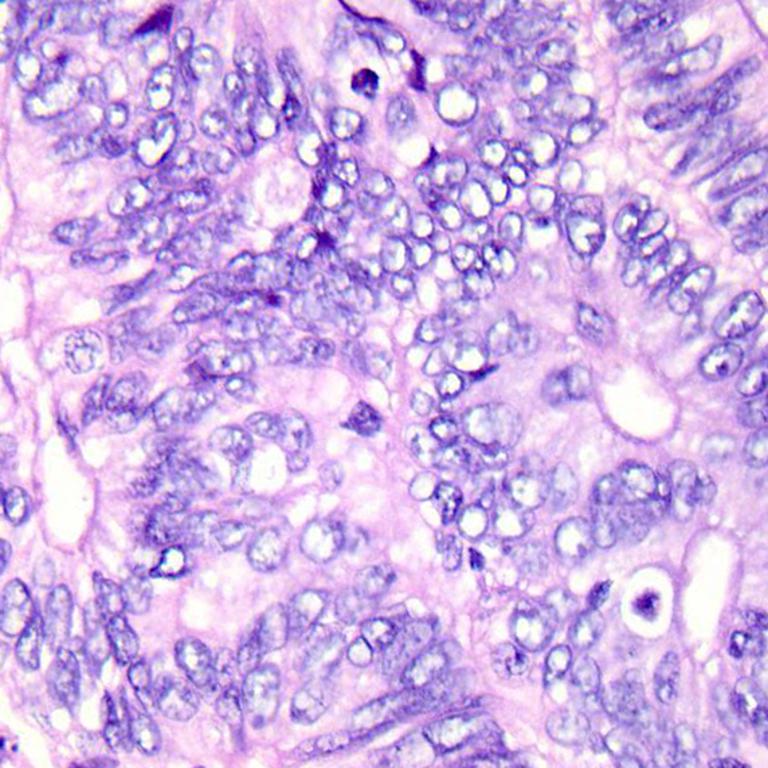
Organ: colon
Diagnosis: adenocarcinomas